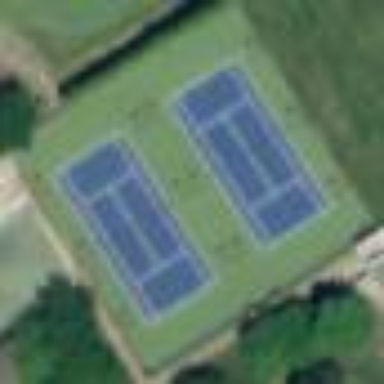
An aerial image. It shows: Tennis court in leisure pitch.